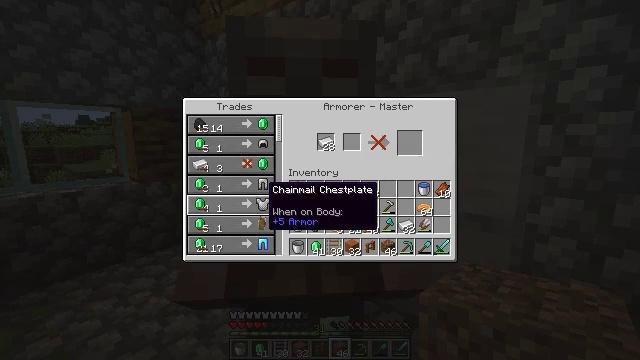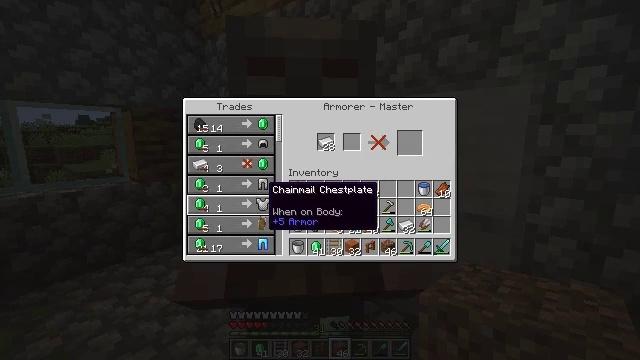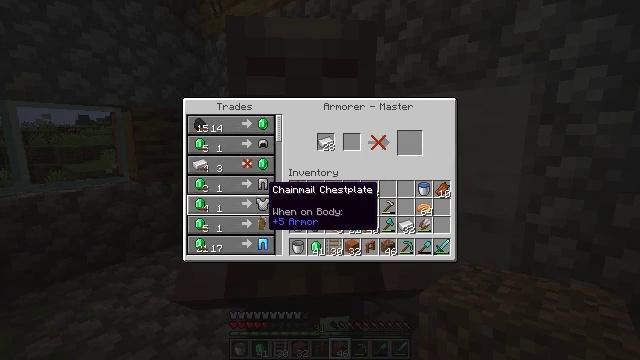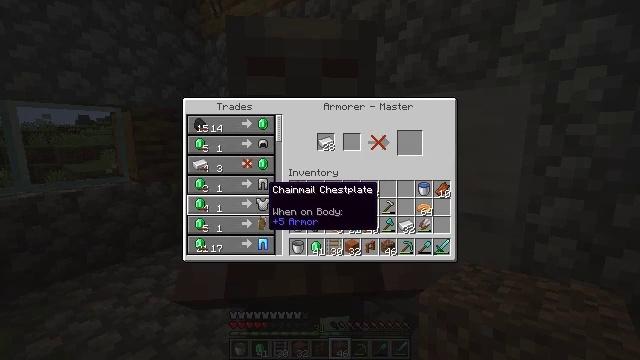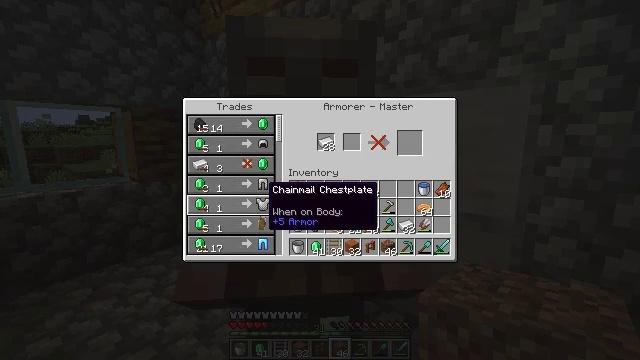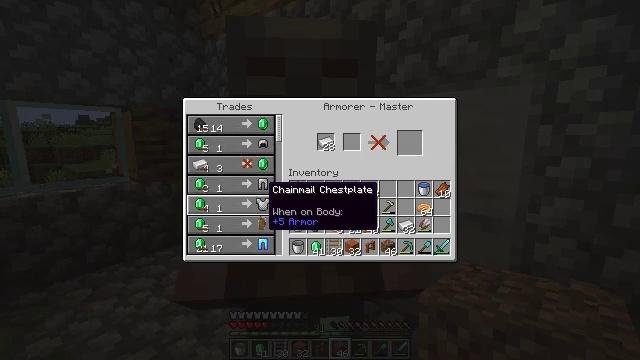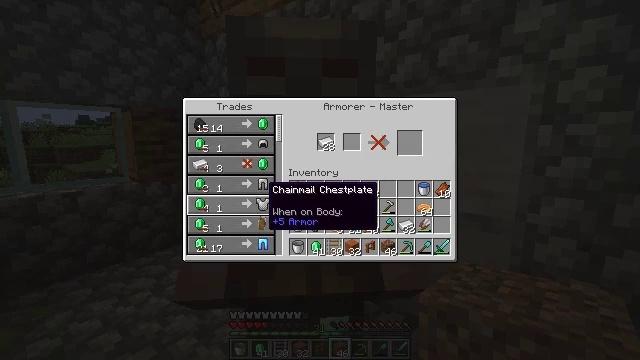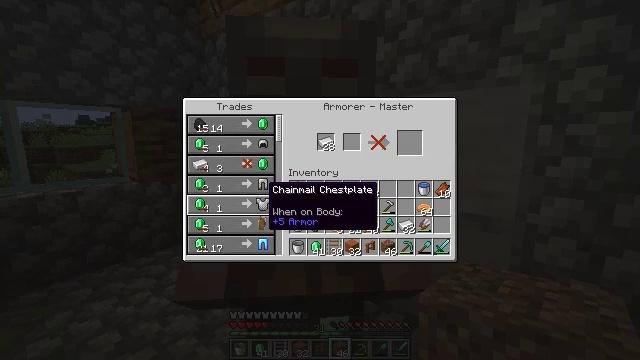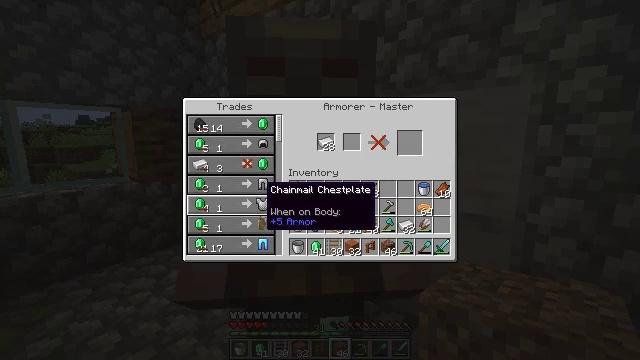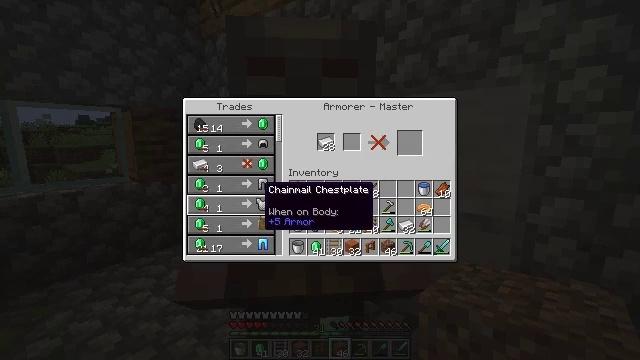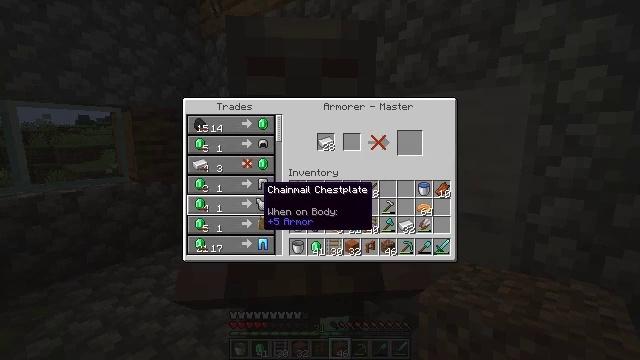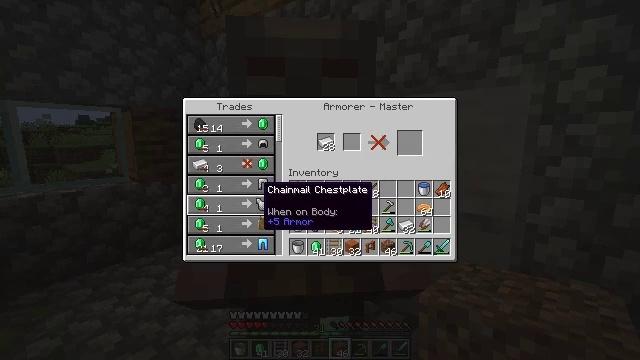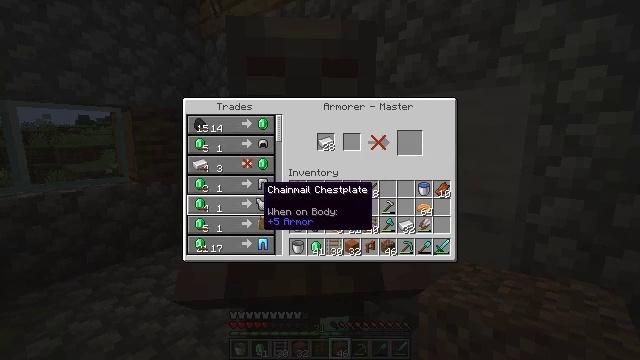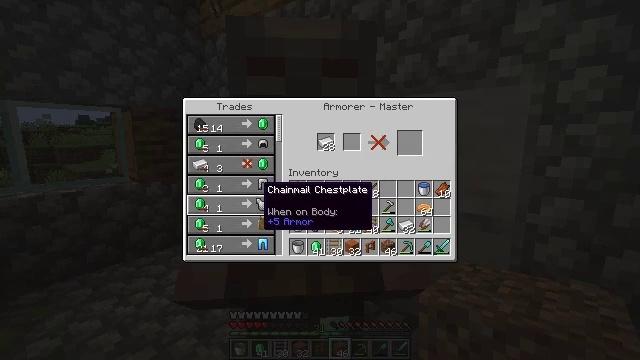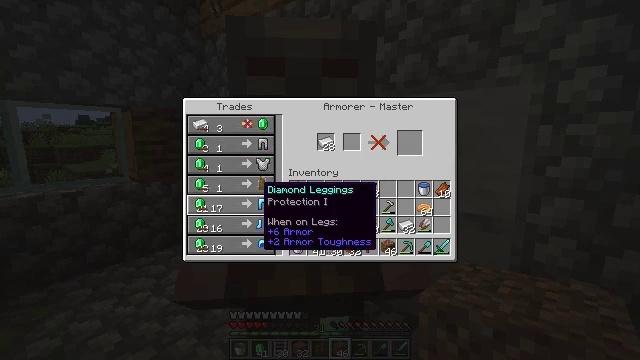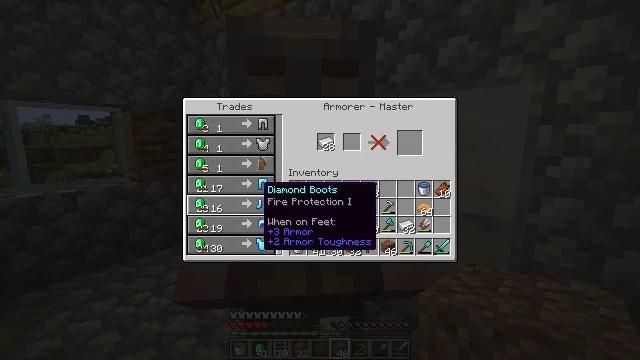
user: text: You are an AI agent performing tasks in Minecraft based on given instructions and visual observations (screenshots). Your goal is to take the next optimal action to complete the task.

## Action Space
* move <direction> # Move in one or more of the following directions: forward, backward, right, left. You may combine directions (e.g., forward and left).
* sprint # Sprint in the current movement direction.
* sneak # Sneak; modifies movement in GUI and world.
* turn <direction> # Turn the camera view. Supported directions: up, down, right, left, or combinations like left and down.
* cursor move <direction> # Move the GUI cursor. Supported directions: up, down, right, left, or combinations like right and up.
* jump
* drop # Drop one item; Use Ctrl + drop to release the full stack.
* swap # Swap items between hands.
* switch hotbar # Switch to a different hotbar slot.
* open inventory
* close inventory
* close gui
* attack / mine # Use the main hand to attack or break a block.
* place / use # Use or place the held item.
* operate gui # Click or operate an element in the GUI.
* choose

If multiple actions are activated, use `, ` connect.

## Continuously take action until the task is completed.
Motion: motion action
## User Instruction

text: Craft the diamond chestplate with diamonds.
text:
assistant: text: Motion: no_op
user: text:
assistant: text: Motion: no_op
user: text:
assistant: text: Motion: no_op
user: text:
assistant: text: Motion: no_op
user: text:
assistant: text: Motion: no_op
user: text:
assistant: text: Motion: no_op
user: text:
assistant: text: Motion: no_op
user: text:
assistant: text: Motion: no_op
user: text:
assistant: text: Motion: no_op
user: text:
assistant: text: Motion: no_op
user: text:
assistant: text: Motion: no_op
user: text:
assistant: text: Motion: no_op
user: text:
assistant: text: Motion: no_op
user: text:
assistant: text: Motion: no_op
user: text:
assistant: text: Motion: no_op
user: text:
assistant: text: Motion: no_op
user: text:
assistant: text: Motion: no_op
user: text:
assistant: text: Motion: no_op
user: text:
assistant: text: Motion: no_op
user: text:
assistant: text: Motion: no_op
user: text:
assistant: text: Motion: no_op
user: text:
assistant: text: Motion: no_op
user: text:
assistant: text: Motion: cursor move down
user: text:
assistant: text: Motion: no_op
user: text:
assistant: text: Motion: cursor move down
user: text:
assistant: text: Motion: no_op
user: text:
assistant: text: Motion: no_op
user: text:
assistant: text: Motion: no_op
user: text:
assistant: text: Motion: no_op
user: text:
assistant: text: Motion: no_op